【题型】填空题　【知识点】函数　【难度】hard
已知函数 $f(x) = \begin{cases} \sin x, & \sin x \ge \cos x \\ \cos x, & \sin x < \cos x \end{cases}$ 给出下列四个命题：

（1）该函数的值域为 $[-1, 1]$；

（2）该函数的最小正周期为 $\pi$；

（3）当且仅当 $2k\pi + \pi < x < 2k\pi + \frac{3\pi}{2}, (k \in \mathbf{Z})$ 时，$f(x) < 0$；

（4）对任意 $x \in \mathbf{R}$，$f^2(x) + f^2(\pi + x) = 1$ 恒成立. 上述命题中正确的序号是\underline{\qquad\qquad}.
【解答】
【答案】 （3）（4）

【分析】 化简函数后作出函数在一个周期内的图象，根据函数图象求出函数的值域和周期判断（1）（2），结合函数图象及周期性判断（3），根据诱导公式和同角三角函数基本关系，分段化简求值即可判断（4）.

【详解】 因为 $\sin x \ge \cos x \Rightarrow \sin x - \cos x \ge 0$，所以 $\sqrt{2}\sin\left(x - \frac{\pi}{4}\right) \ge 0$，

即 $2k\pi \le x - \frac{\pi}{4} \le 2k\pi + \pi, k \in \mathbf{Z}$，所以 $2k\pi + \frac{\pi}{4} \le x \le 2k\pi + \frac{5\pi}{4}, k \in \mathbf{Z}$，

因为 $\sin x < \cos x \Rightarrow \sin x - \cos x < 0$，所以 $\sqrt{2}\sin\left(x - \frac{\pi}{4}\right) < 0$，

即 $2k\pi + \pi < x - \frac{\pi}{4} < 2k\pi + 2\pi, k \in \mathbf{Z}$，所以 $2k\pi + \frac{5\pi}{4} < x < 2k\pi + \frac{9\pi}{4}, k \in \mathbf{Z}$，

综上，$f(x) = \begin{cases} \sin x, & 2k\pi + \frac{\pi}{4} \le x \le 2k\pi + \frac{5\pi}{4} \\ \cos x, & 2k\pi + \frac{5\pi}{4} < x < 2k\pi + \frac{9\pi}{4} \end{cases}, \text{且} k \in \mathbf{Z}$，

则 $f(x)$ 在一个周期 $\left[\frac{\pi}{4}, \frac{9\pi}{4}\right]$ 的图象如下：

由图知：值域为 $\left[-\frac{\sqrt{2}}{2}, 1\right]$，故（1）不正确；

该函数是以 $2\pi$ 为最小正周期的周期函数，故（2）不正确；

该周期内 $f(x) < 0$ 的区间为 $\left(\pi, \frac{3\pi}{2}\right)$，

故 $2k\pi + \pi < x < 2k\pi + \frac{3\pi}{2}, k \in \mathbf{Z}$ 恒有 $f(x) < 0$，故（3）正确；

当 $x = k\pi + \frac{\pi}{4}, k \in \mathbf{Z}$ 时，$f^2(x) + f^2(\pi + x) = \sin^2\left(k\pi + \frac{\pi}{4}\right) + \sin^2\left(k\pi + \pi + \frac{\pi}{4}\right) = \frac{1}{2} + \frac{1}{2} = 1$

当 $2k\pi + \frac{\pi}{4} < x < 2k\pi + \frac{5\pi}{4}, k \in \mathbf{Z}$ 时，

$f^2(x) + f^2(\pi + x) = \sin^2 x + \cos^2(\pi + x) = \sin^2 x + \cos^2 x = 1$

当 $2k\pi + \frac{5\pi}{4} < x < 2k\pi + \frac{9\pi}{4}, k \in \mathbf{Z}$ 时，

$f^2(x) + f^2(\pi + x) = \cos^2 x + \sin^2(\pi + x) = \cos^2 x + \sin^2 x = 1$；

综上，任意 $x \in \mathbf{R}, f^2(x) + f^2(\pi + x) = 1$ 恒成立，故（4）正确.

故答案为：（3）（4）
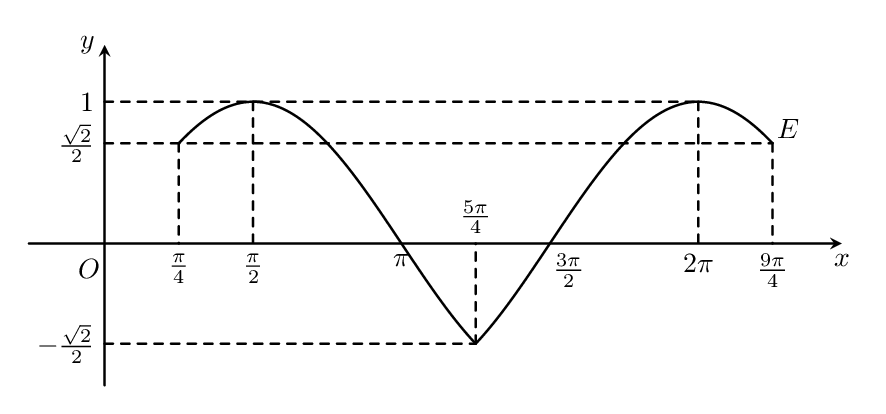